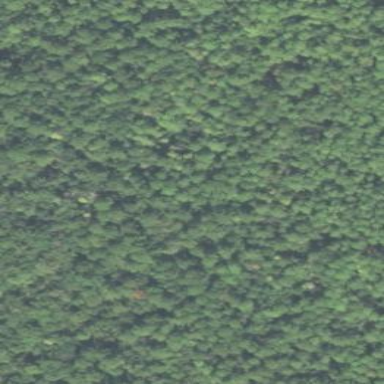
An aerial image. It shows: Mixed woodland with various types of leaves.